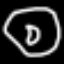
Label: donut